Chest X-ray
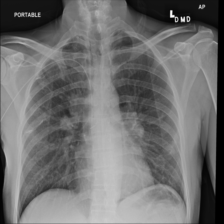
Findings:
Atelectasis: negative
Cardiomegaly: negative
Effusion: negative
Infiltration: negative
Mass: negative
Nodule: negative
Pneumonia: negative
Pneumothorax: negative
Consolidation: negative
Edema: negative
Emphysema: negative
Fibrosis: negative
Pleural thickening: negative
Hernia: negative